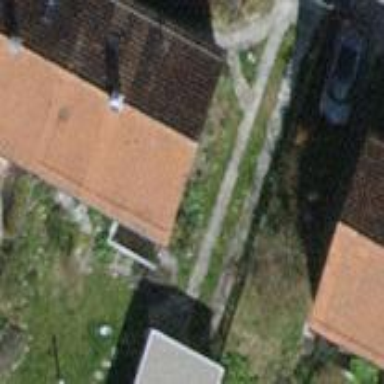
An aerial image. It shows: Simple house.